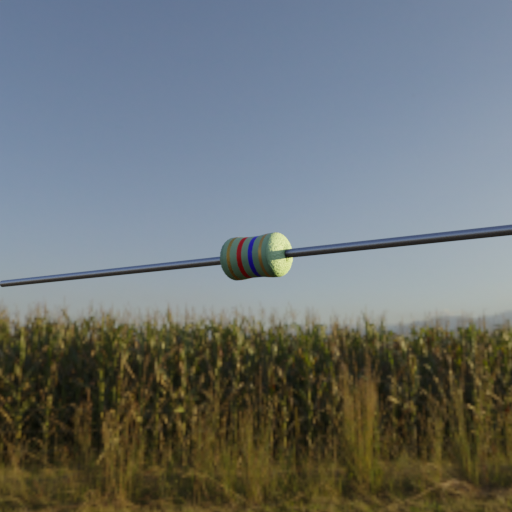
Resistor colour bands (in order): gold, red, blue, gold